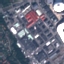
Land use / land cover class: Industrial